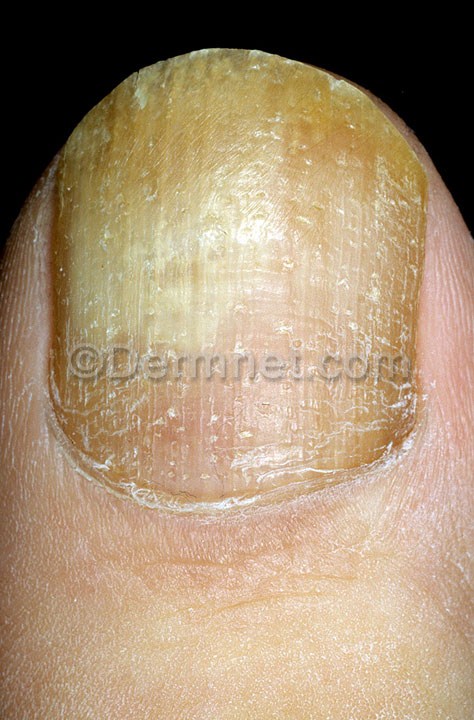
Disease: Nail Fungus and other Nail Disease